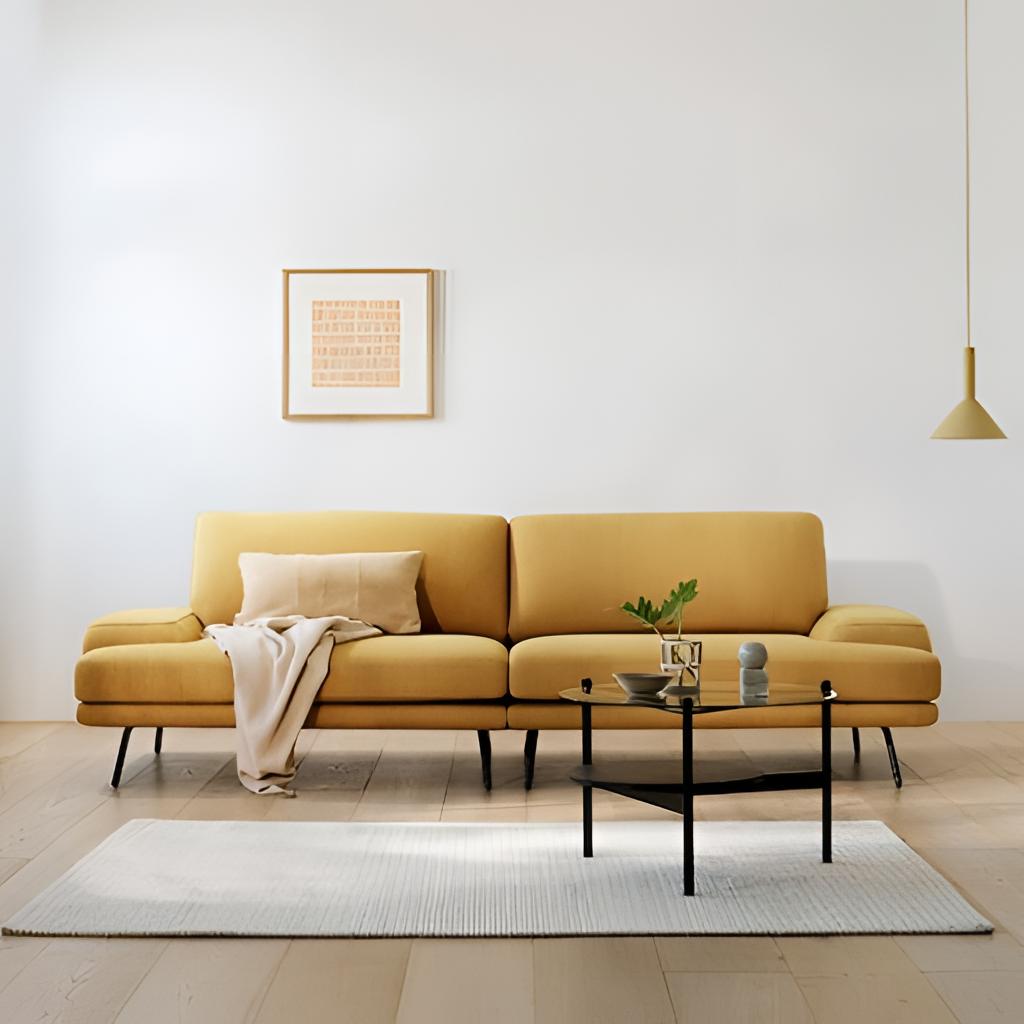
yellow fabric sofa, living room, paint wallpaper, with solid pattern, modern, wood flooring, with plank pattern